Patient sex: M
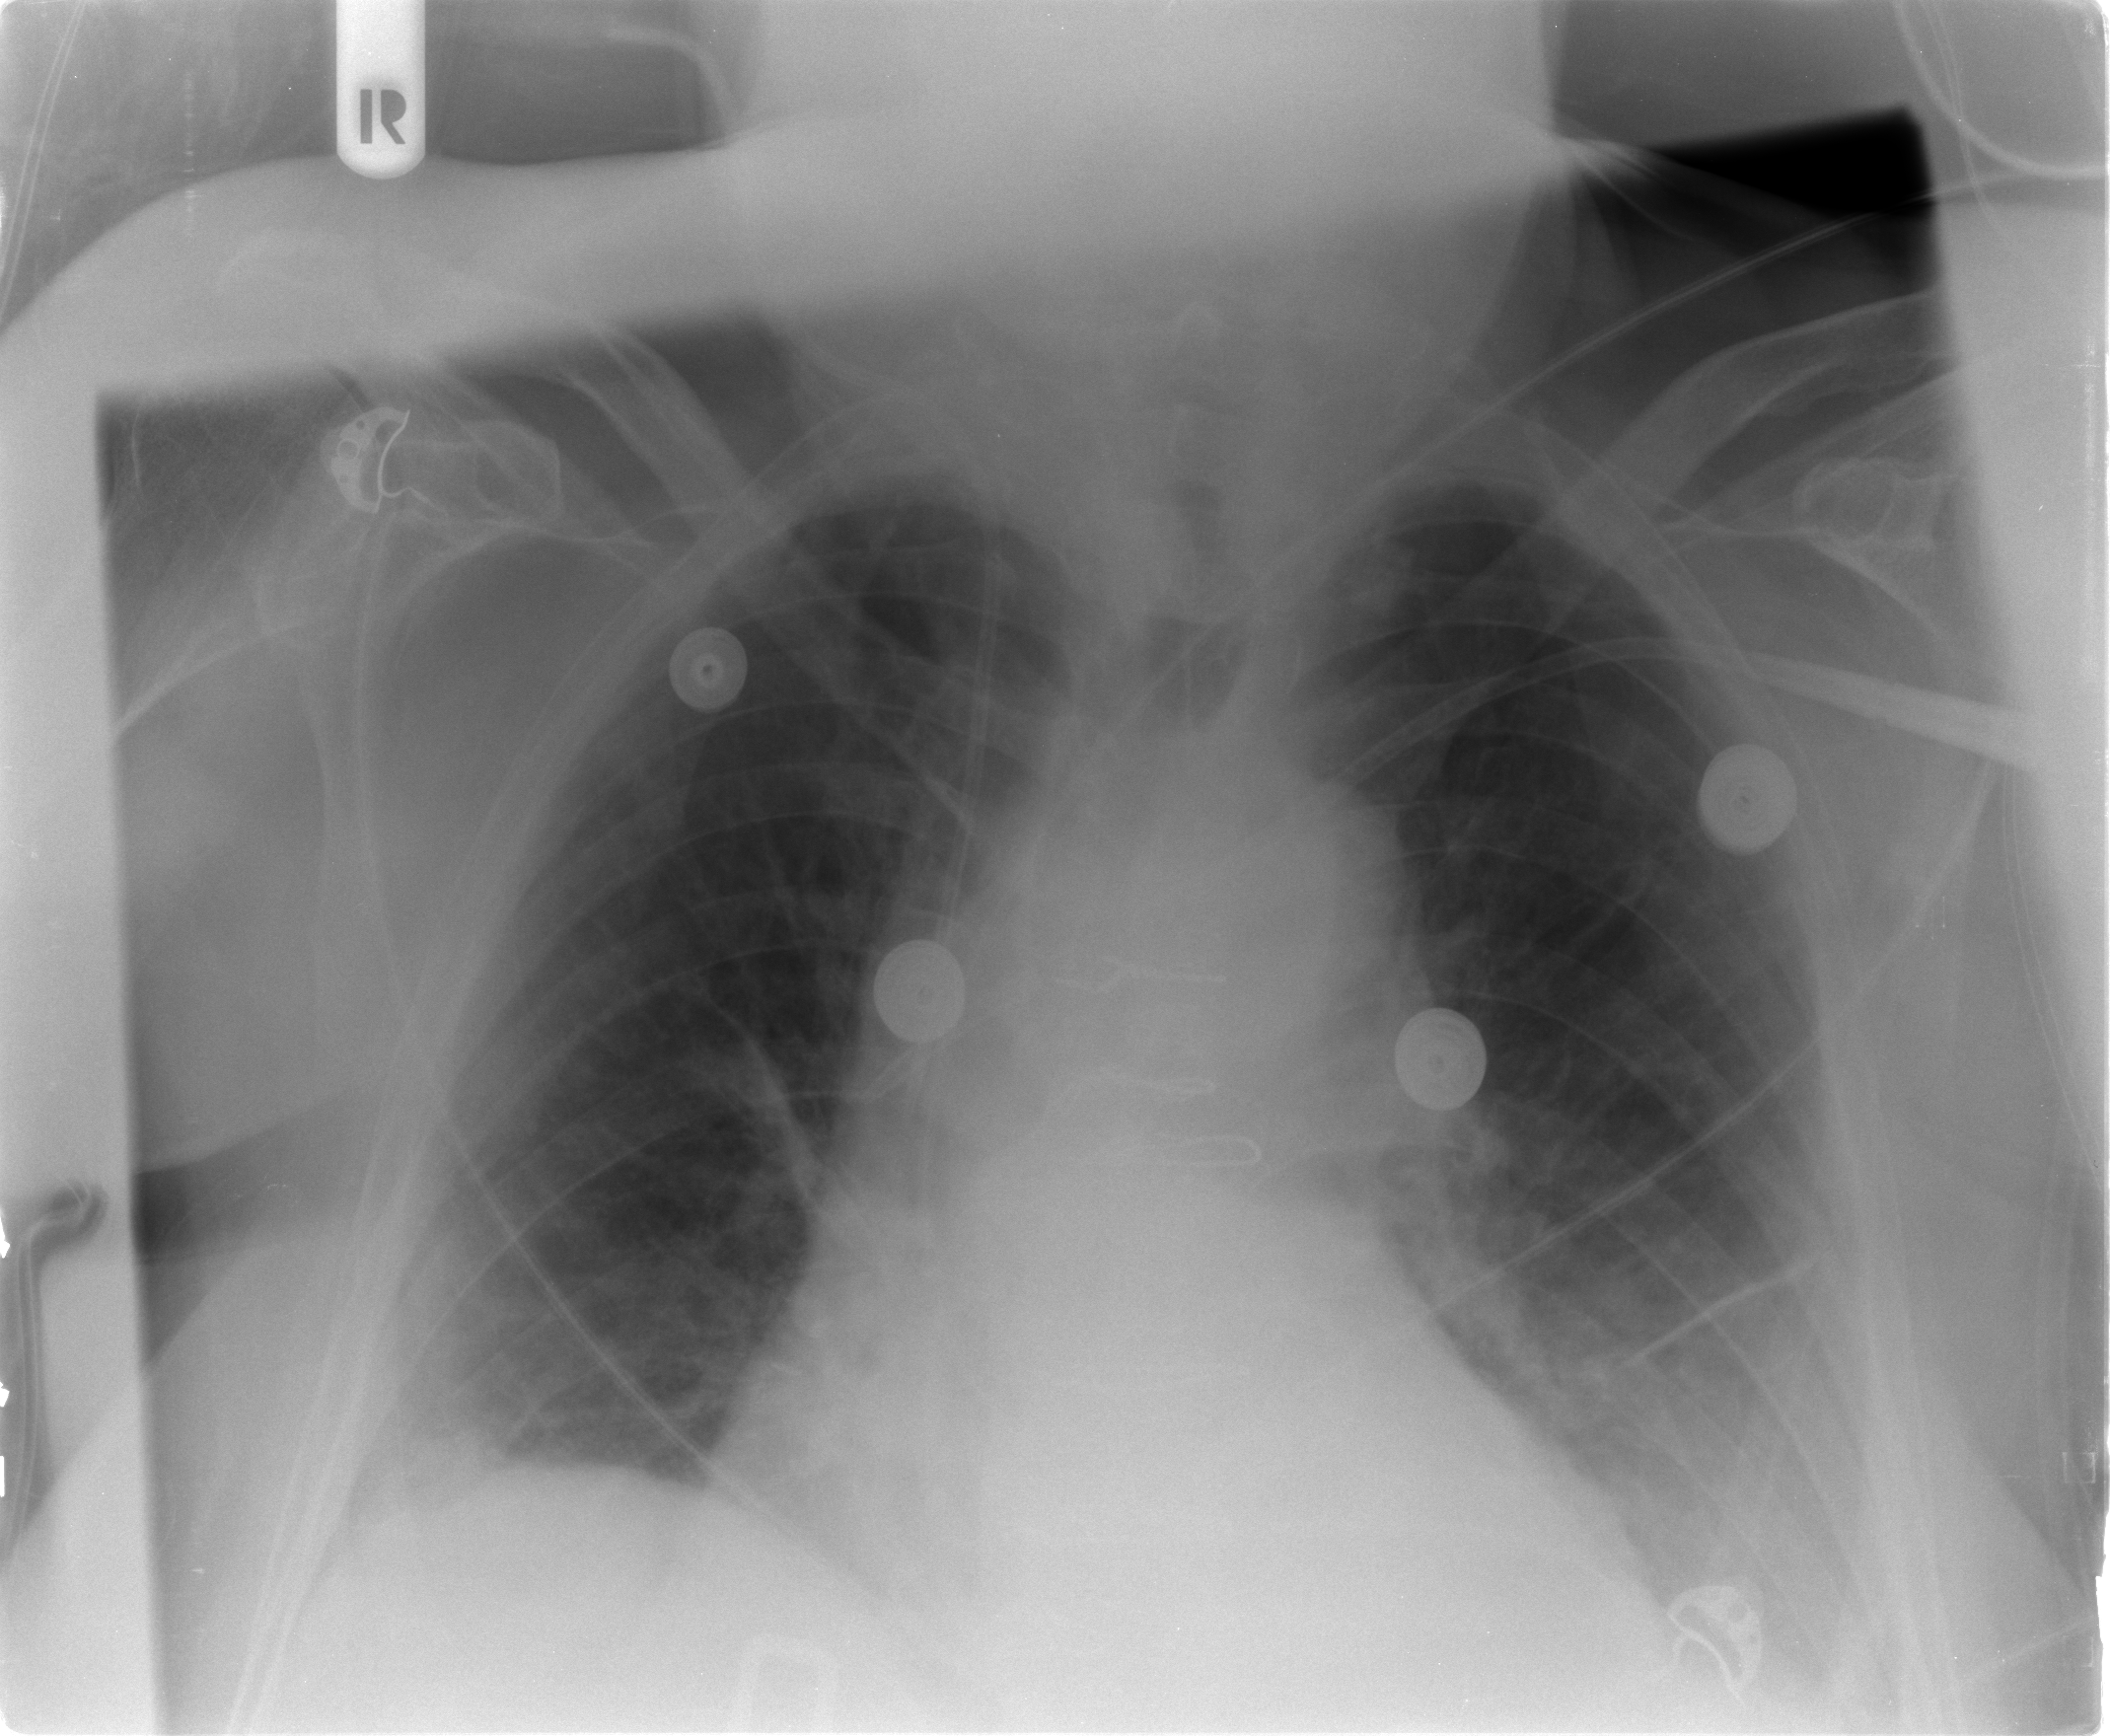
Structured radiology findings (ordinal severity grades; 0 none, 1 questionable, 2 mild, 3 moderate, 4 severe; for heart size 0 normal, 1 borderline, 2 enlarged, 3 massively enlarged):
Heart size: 1
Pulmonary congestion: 1
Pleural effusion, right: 2
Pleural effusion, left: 2
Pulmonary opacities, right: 0
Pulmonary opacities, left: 0
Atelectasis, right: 2
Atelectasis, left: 2